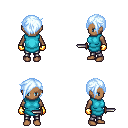
a pixel art fantasy rpg character, female body template, human, dark skin, teal tunic, metal pants, white cyan pixie cut hairstyle, gold gloves, dagger, four views (front, back, left, right), 2x2 character sprite sheet, small pixel art, hard edges, no anti-aliasing